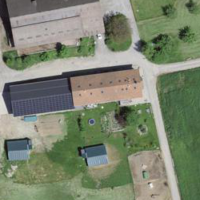
EUNIS habitat code: 52
Species observed at this site:
Rhamnus cathartica
Polygonum aviculare